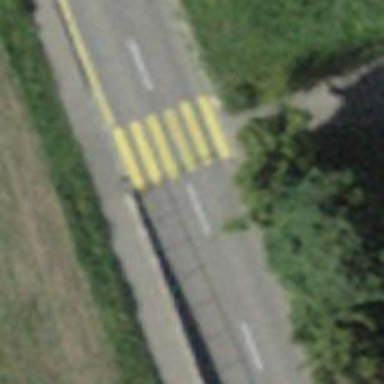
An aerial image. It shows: Uncontrolled zebra crossing on the road.